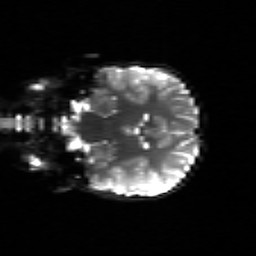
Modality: sbref
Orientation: coronal
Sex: male
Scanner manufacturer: siemens
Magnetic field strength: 3 T
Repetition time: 5 s
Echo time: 0.071 s